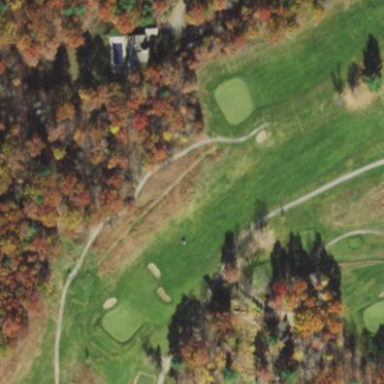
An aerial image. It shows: Grassy area designated as golf fairway.